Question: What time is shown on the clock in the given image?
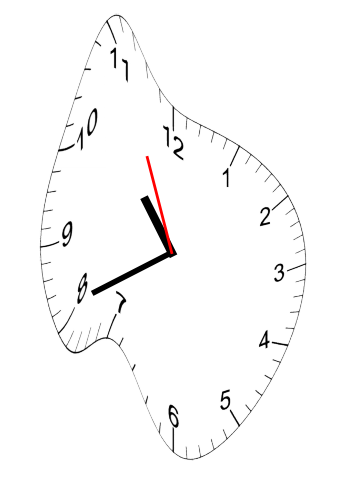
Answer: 10:40:56